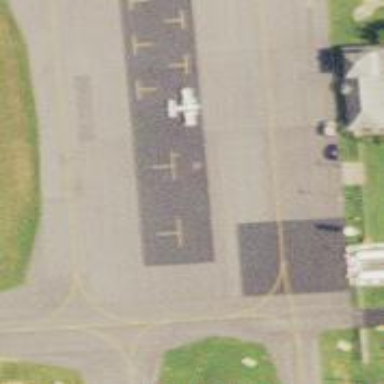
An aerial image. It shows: Apron at the airport.